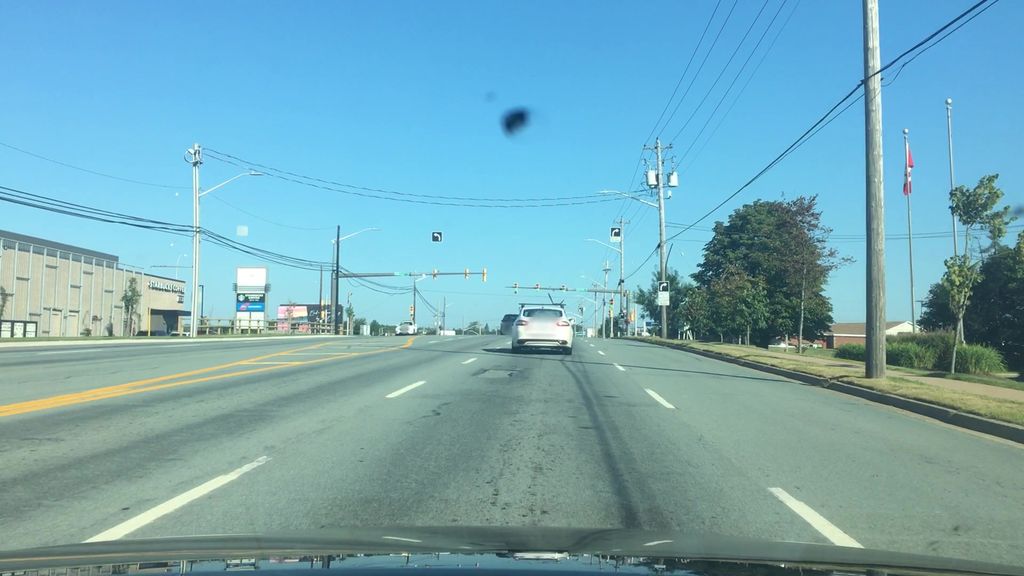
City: halifax